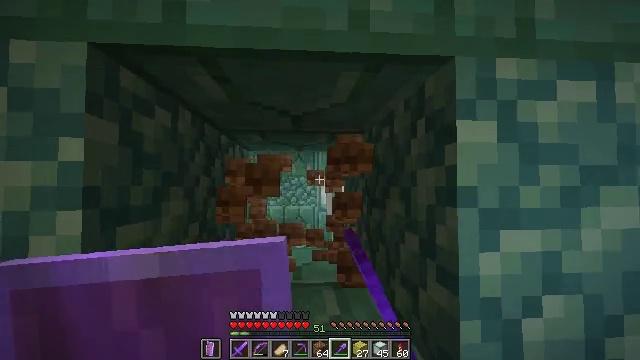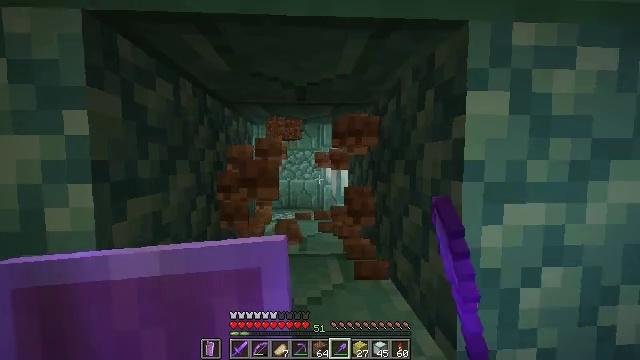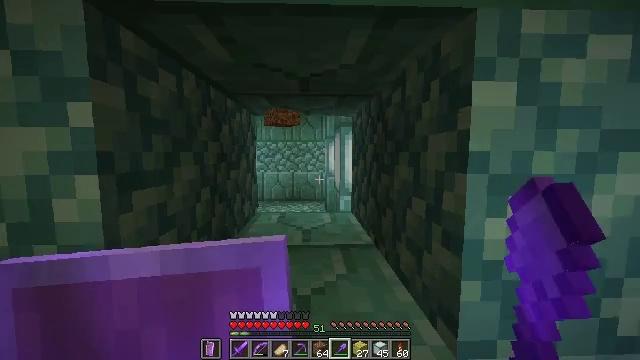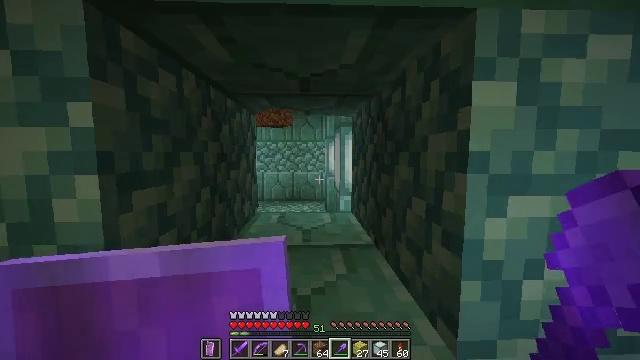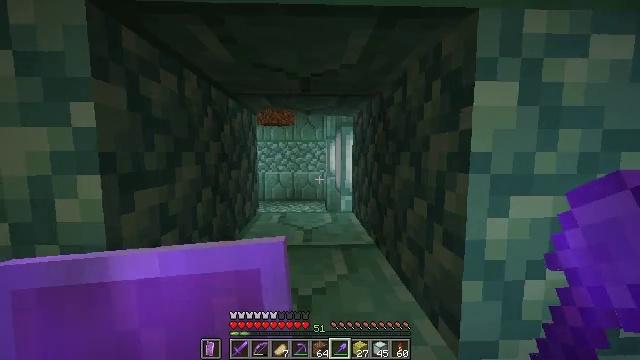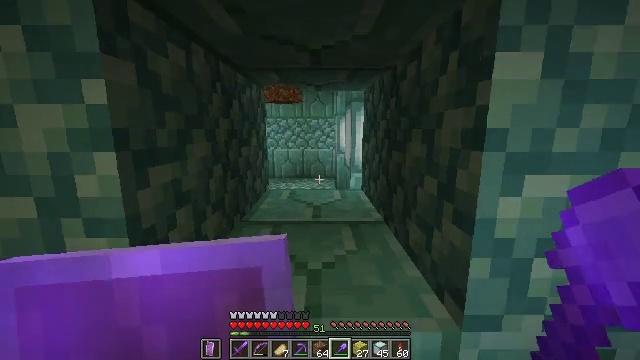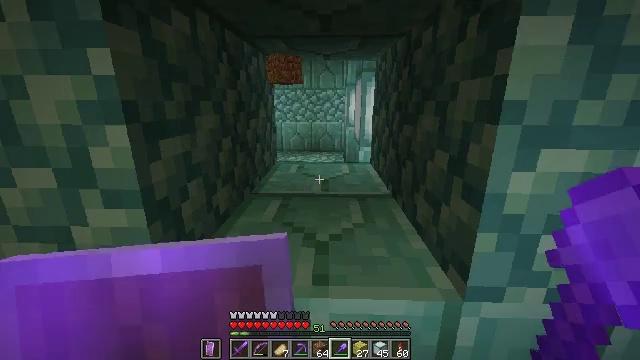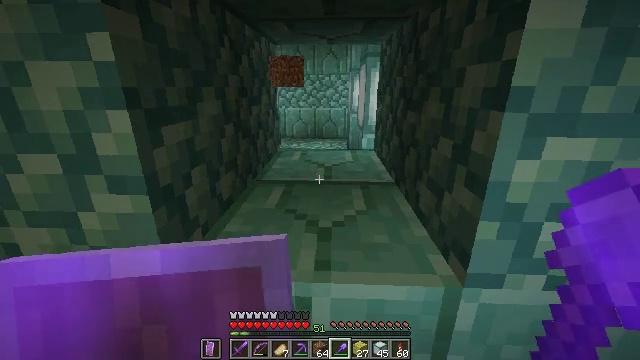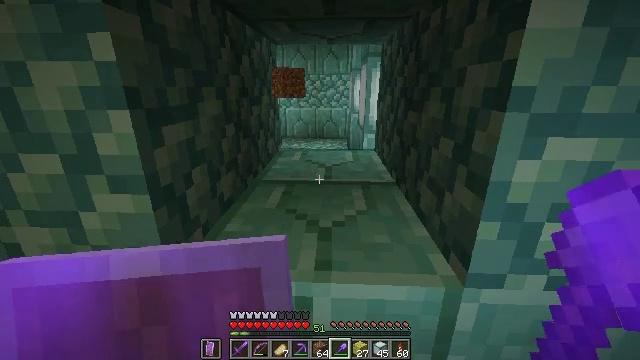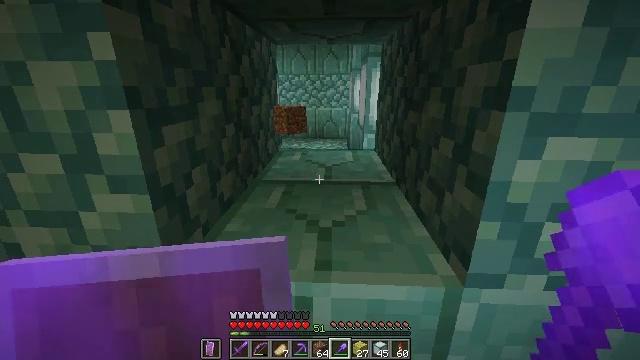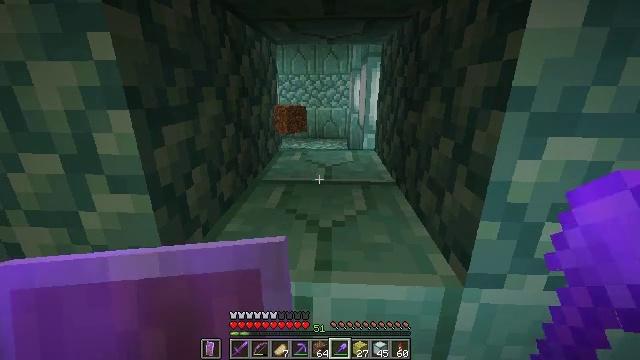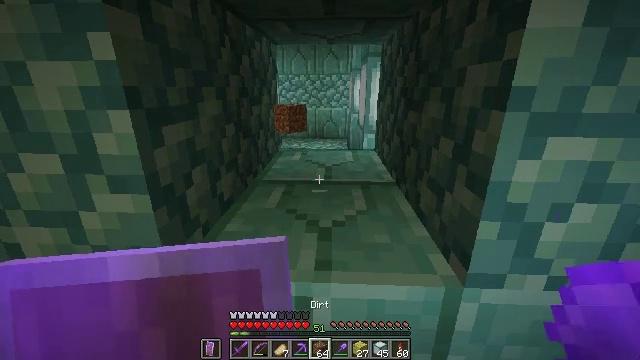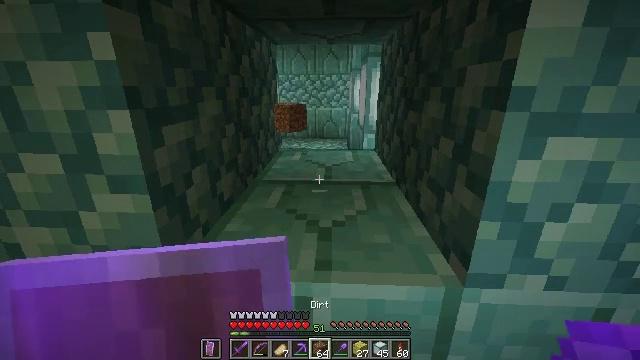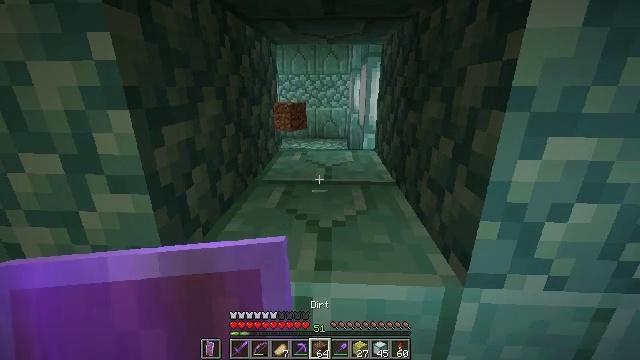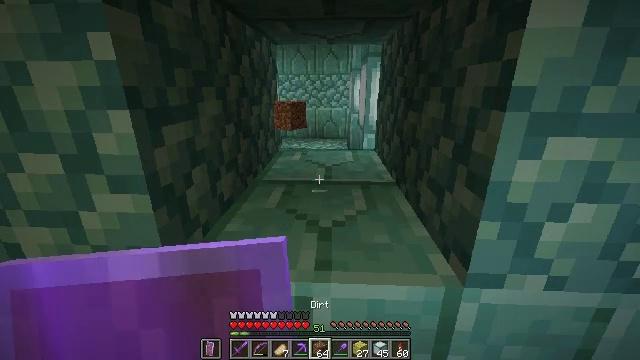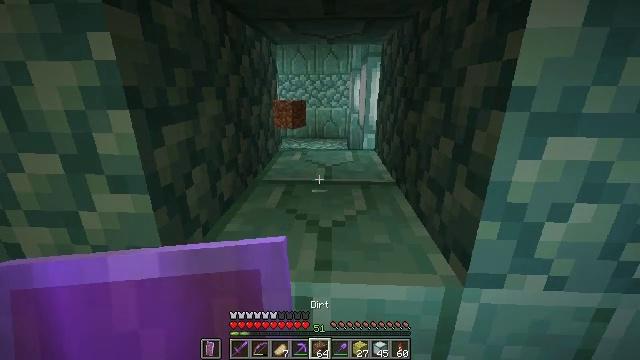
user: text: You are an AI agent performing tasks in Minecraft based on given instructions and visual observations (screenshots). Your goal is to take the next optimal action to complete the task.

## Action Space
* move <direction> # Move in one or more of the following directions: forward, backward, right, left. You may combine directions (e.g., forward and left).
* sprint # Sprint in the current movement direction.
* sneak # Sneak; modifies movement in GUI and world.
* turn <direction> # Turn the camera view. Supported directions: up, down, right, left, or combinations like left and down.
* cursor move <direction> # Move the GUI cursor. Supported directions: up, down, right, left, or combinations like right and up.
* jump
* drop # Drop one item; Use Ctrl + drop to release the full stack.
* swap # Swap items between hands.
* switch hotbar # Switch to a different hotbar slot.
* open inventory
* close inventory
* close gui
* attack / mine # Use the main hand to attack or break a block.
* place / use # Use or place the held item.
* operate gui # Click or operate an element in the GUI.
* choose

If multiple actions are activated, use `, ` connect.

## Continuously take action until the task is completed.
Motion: motion action
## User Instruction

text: Attack the prismarine bricks to break them.
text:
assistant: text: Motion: turn left and down
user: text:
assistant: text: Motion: turn down
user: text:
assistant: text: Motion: no_op
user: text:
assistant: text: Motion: move back
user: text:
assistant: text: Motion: move back, turn left and down
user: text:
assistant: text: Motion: move back, turn left and down
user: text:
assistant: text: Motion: turn down
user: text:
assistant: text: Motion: no_op
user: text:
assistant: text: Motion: no_op
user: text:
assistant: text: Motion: no_op
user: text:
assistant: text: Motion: no_op
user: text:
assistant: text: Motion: no_op
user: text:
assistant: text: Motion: no_op
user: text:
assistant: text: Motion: no_op
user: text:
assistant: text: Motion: no_op
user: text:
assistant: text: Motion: no_op
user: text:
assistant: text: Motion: no_op
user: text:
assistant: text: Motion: no_op
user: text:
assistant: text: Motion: no_op
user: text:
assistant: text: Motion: no_op
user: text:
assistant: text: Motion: no_op
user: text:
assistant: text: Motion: no_op
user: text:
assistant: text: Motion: no_op
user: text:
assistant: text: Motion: no_op
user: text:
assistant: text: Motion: turn left and down
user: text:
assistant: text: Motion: turn left and down
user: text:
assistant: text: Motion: turn down
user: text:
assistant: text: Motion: attack / mine
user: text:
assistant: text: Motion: attack / mine
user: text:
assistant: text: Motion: turn up, attack / mine